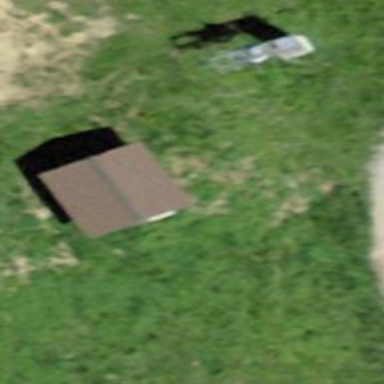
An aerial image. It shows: Shed.